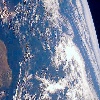
Label: cloud